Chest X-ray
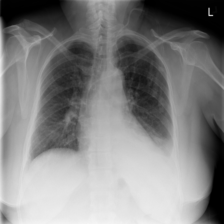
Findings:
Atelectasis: negative
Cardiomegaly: negative
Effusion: positive
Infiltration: negative
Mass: negative
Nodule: negative
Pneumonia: negative
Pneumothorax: negative
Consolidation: negative
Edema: negative
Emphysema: negative
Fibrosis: negative
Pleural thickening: negative
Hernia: negative